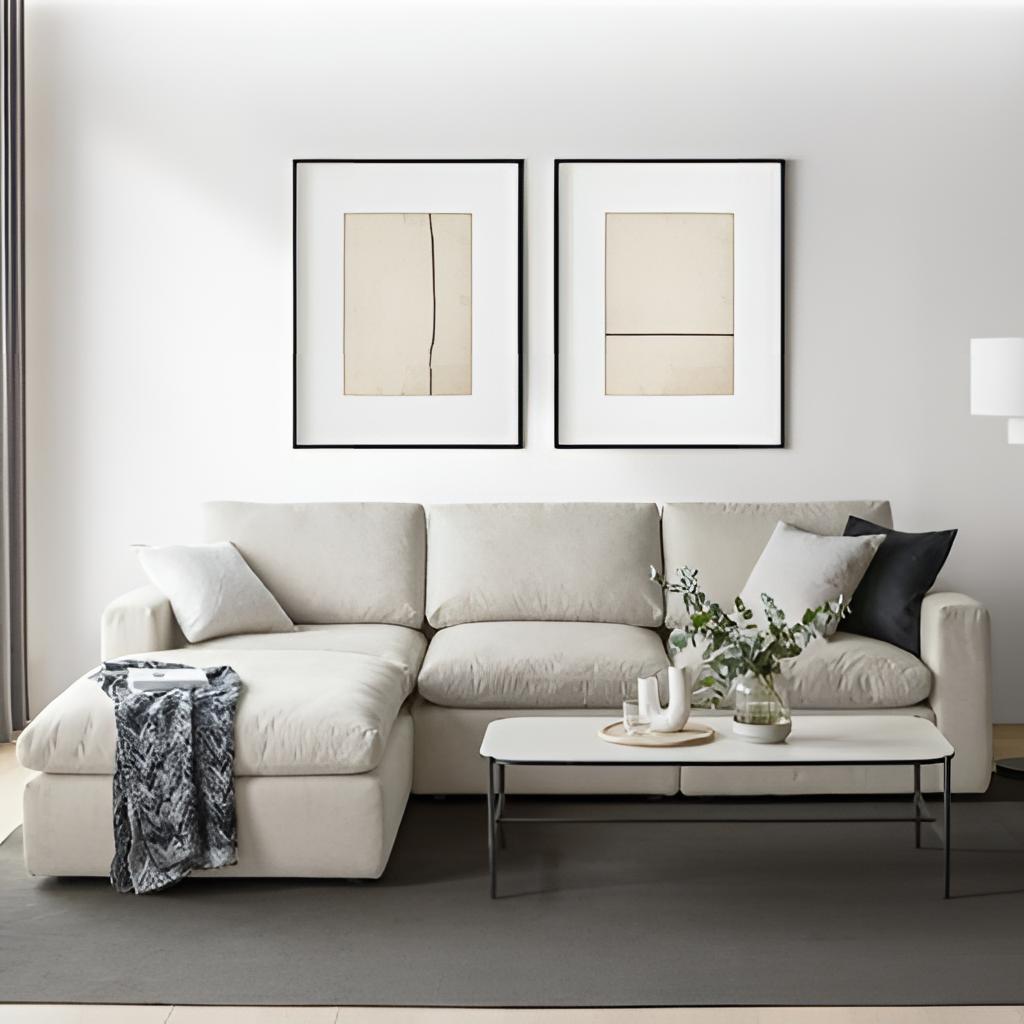
fabric sofa, living room, white paint wallpaper, with solid pattern, contemporary, tile flooring, with large square pattern